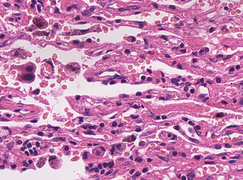
Tumor epithelial tissue: yes
Tumor-associated stroma tissue: yes
Normal tissue: no